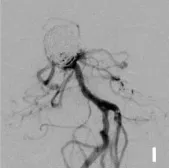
Stage 1. AP.
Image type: radiology (ct)